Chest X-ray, PA view. Patient: 54 years old, sex F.
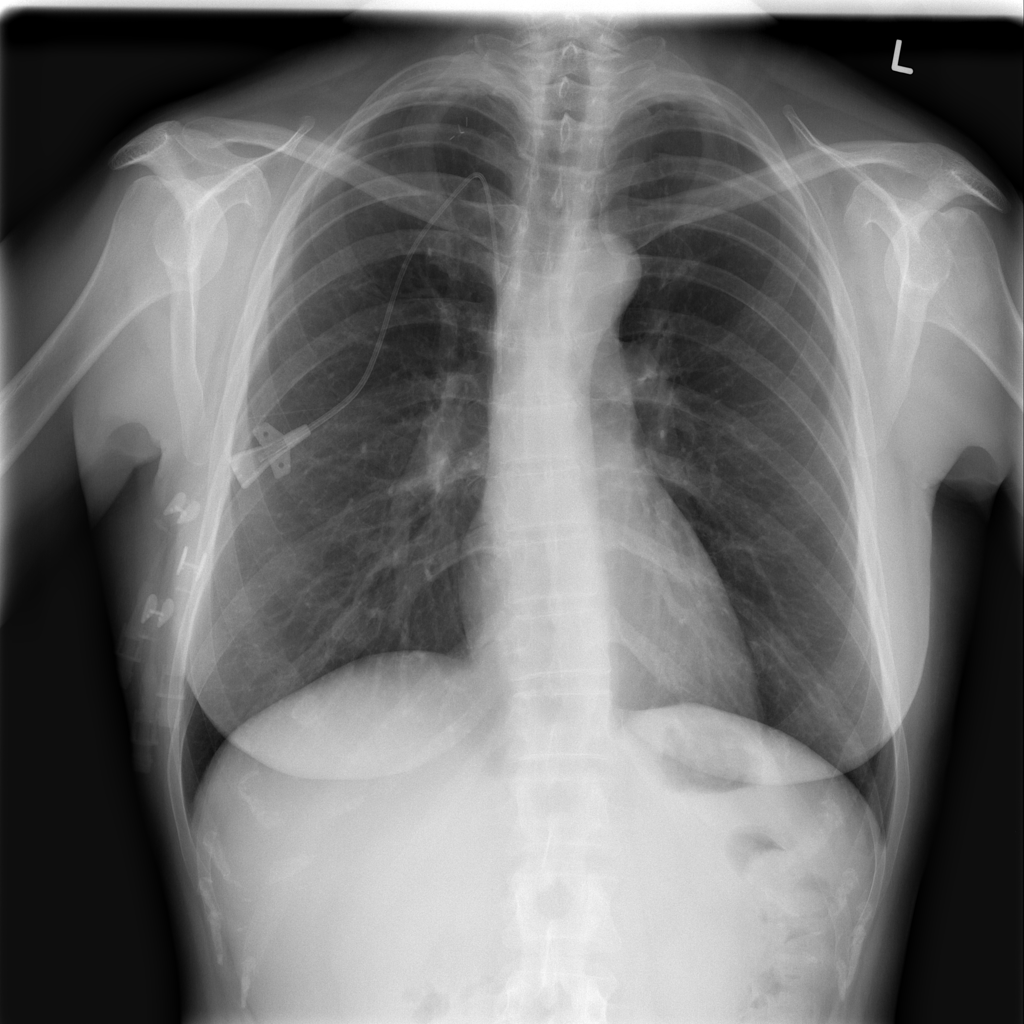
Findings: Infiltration